Field crop: tomato
Growth stage: 1
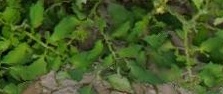
Species: tomato